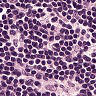
Metastatic tissue present: no